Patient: sex M, age 46
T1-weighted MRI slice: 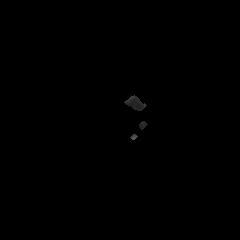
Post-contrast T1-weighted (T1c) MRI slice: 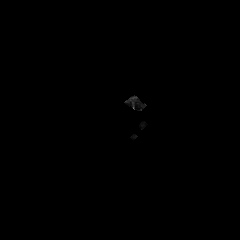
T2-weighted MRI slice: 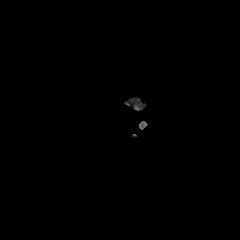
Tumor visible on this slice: no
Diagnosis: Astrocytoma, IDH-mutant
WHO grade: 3